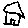
Label: house